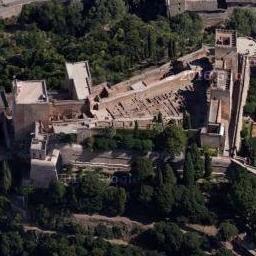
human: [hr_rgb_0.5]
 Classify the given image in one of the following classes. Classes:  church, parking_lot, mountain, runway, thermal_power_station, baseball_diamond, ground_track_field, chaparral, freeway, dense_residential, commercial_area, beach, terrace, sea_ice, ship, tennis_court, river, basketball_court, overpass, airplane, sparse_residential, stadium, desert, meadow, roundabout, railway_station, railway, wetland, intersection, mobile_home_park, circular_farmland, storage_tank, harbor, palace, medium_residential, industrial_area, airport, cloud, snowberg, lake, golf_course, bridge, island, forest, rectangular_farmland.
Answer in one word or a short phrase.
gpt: palace